Question: I have a use case where I need to modify the Guage range dynamically, but when I do this my highcharts graph behaves weirdly and the range goes out of bounds. Please look at the image below
This happens only after the '7th iteration (value is 0.007)'. You can find my code on jsfiddle at <URL>
<URL>
Can someone help me how to resolve this issue?
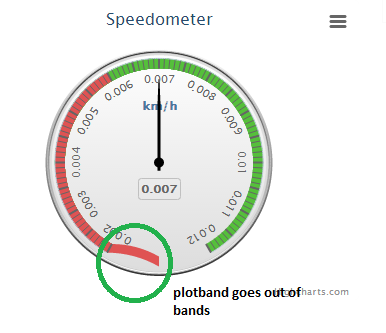
Answer: On each iteration, you are adding a new plotBand, but not removing the old ones:
'''
chart.yAxis[0].removePlotBand('red');
chart.yAxis[0].removePlotBand('green');
chart.yAxis[0].addPlotBand({
id: 'red',
from: newVal - 0.005,
to: newVal - 0.001,
color: '#DF5353' // red
});
chart.yAxis[0].addPlotBand({
id: 'green',
from: newVal - 0.001,
to: newVal + 0.005,
color: '#55BF3B' //green
});
'''
Updated <URL>.